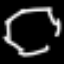
Label: octagon